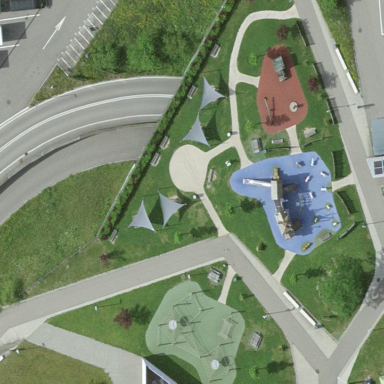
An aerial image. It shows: Playground area for leisure activities on the land.